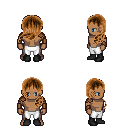
a pixel art fantasy rpg character, male body template, human, dark skin, leather shoulder armor, white pants, brown left-swept hairstyle, leather bracers, black shoes, four views (front, back, left, right), 2x2 character sprite sheet, small pixel art, hard edges, no anti-aliasing